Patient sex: F
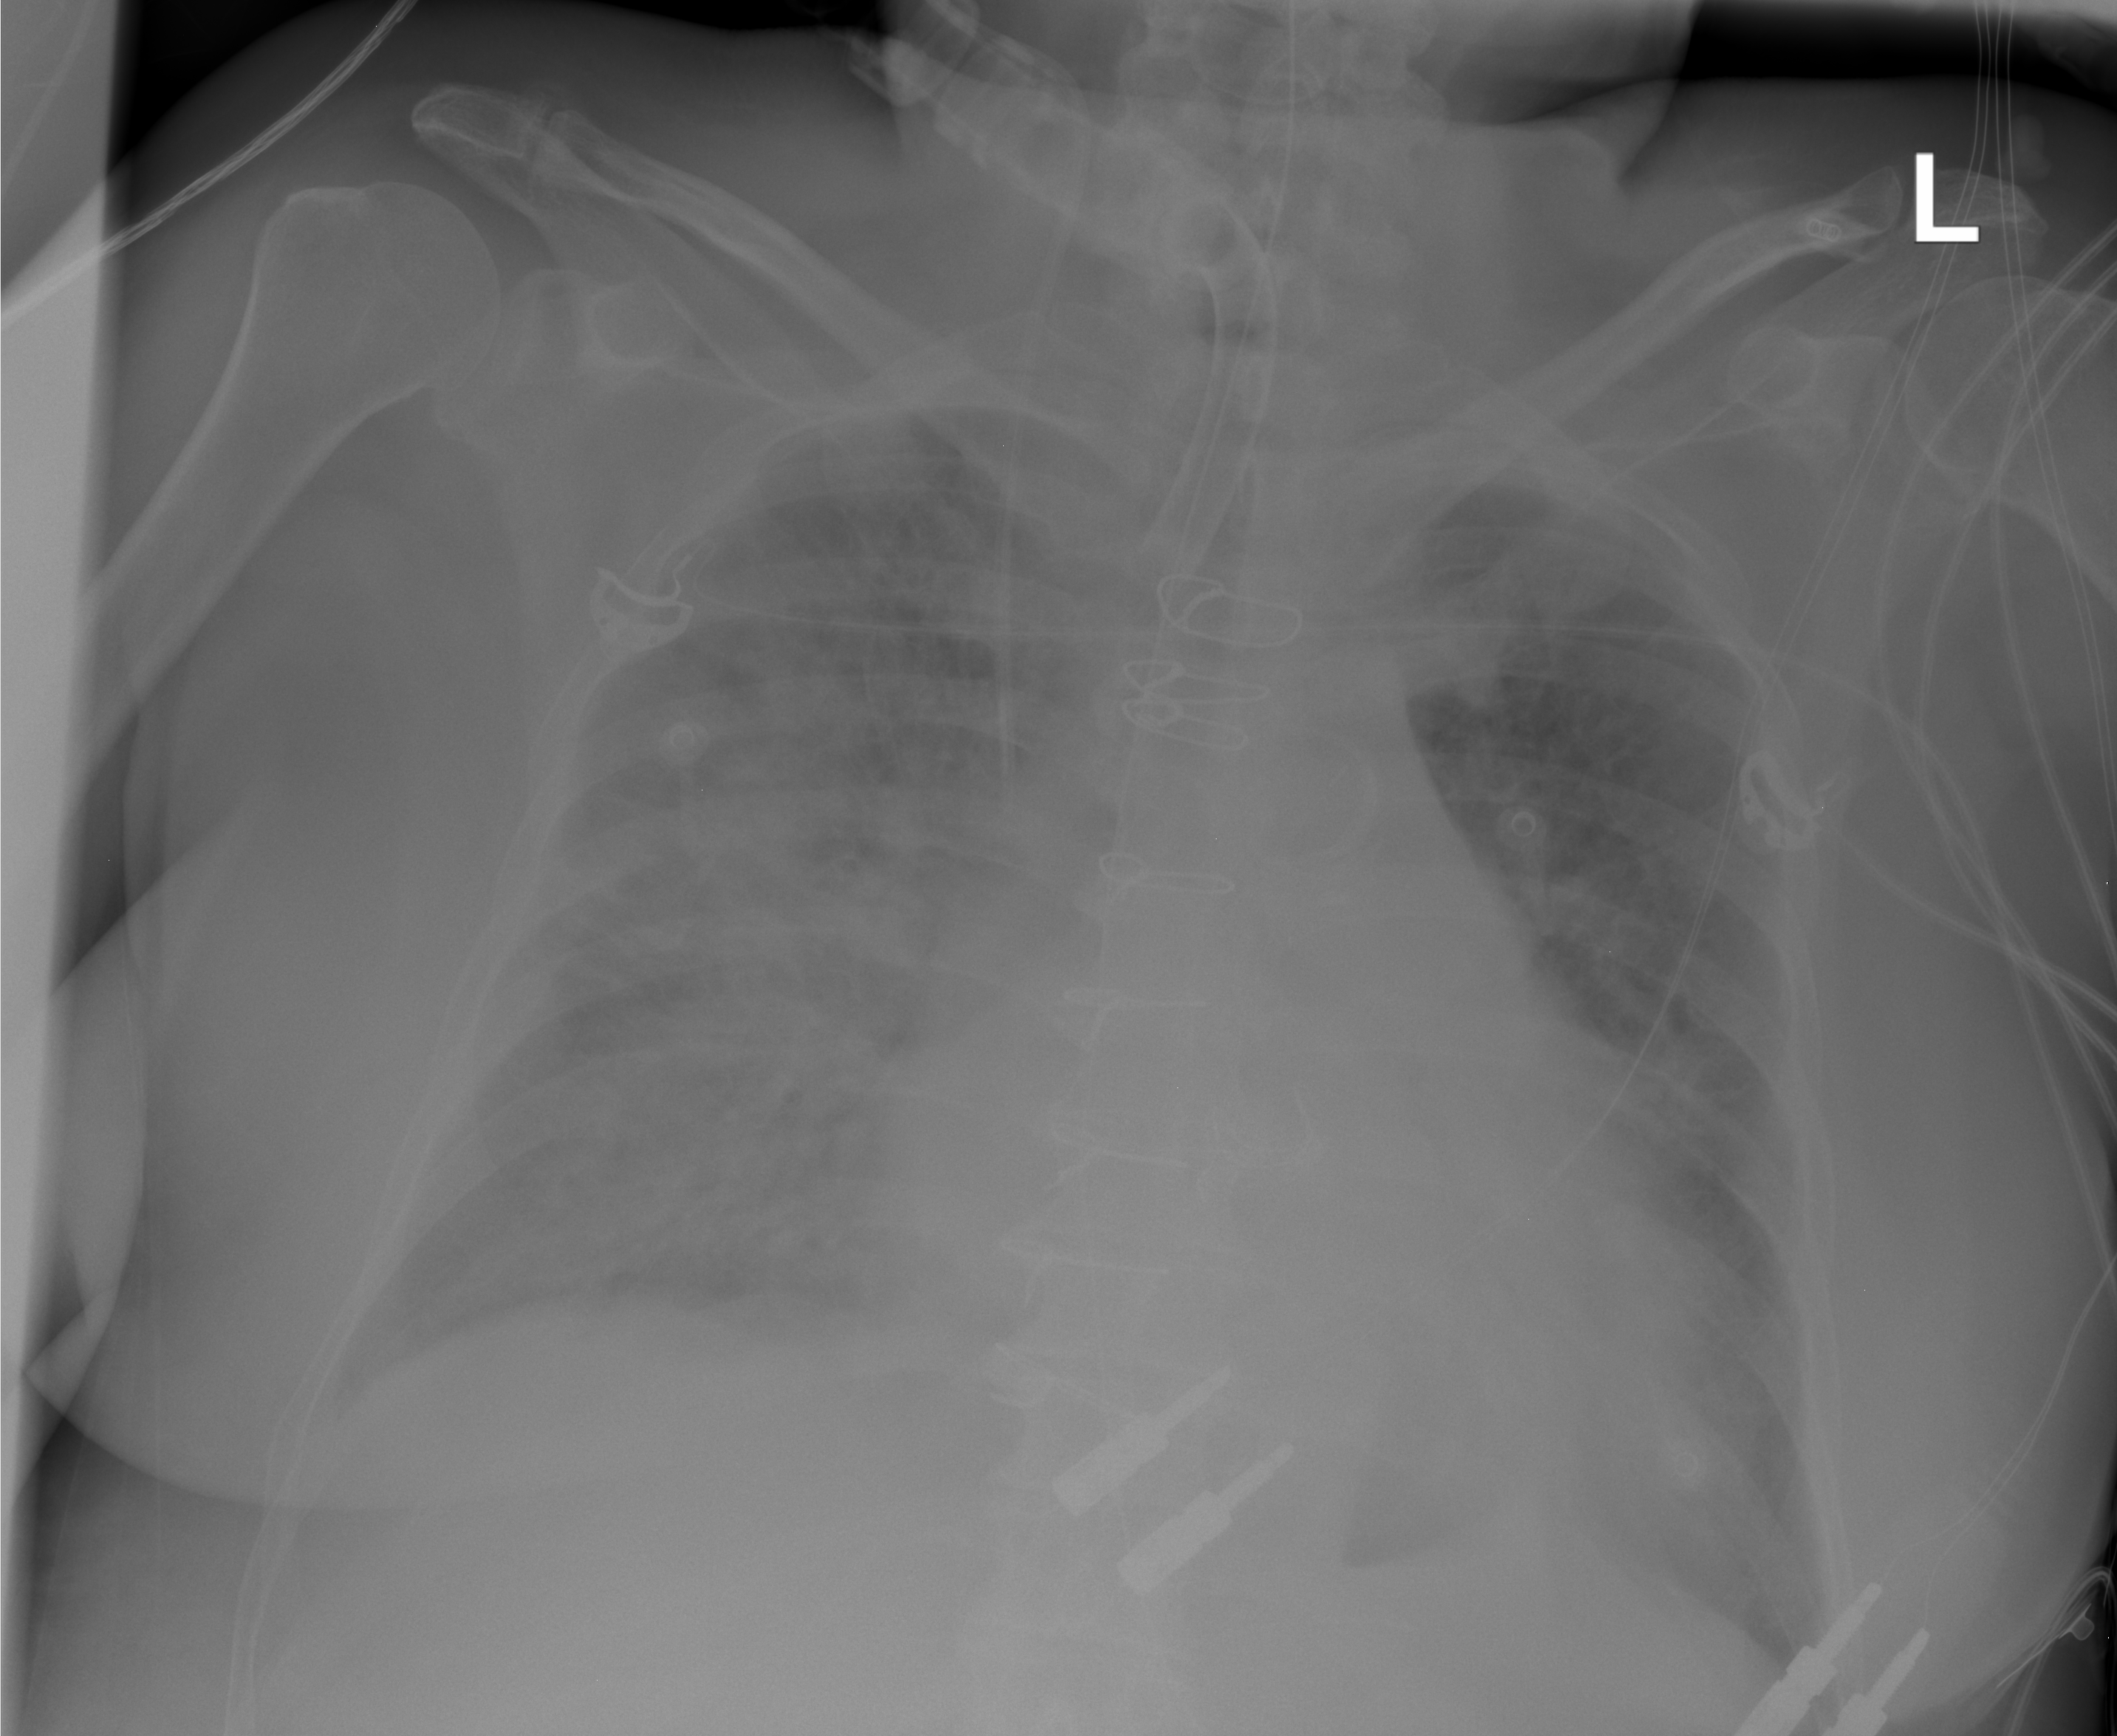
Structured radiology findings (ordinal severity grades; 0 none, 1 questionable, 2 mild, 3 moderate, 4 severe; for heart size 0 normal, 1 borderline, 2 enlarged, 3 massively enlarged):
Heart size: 2
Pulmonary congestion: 2
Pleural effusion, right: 0
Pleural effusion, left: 0
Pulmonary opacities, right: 3
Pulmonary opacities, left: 2
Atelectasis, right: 0
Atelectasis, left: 0